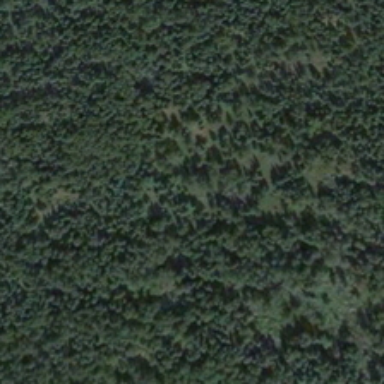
Many green trees form a piece of forest .